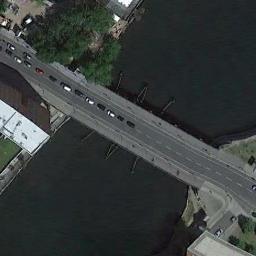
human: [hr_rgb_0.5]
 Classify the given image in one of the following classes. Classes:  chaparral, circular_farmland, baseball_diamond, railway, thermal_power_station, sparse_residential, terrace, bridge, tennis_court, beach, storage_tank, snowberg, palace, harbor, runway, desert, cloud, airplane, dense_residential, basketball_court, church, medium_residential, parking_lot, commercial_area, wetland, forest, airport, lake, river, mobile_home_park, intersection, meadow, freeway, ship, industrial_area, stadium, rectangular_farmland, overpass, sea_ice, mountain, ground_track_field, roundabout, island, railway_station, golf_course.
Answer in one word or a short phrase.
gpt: bridge